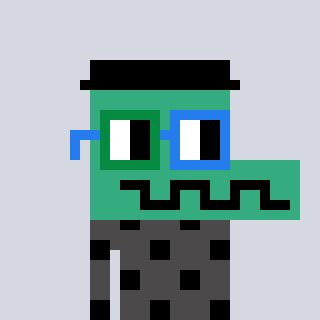
a pixel art character with square green and blue glasses, a crocodile-shaped head and a grayscale-colored body on a cool background